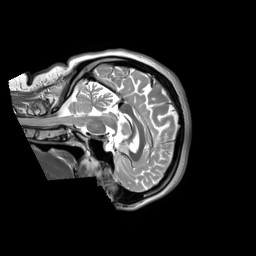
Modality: T2w
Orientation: sagittal
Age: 30
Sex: female
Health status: ill
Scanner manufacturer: siemens
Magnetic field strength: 3 T
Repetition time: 2.8 s
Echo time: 0.326 s